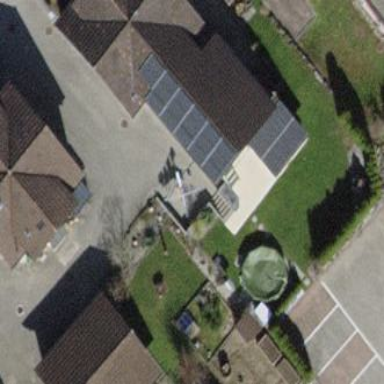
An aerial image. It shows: Solar power generator utilizing photovoltaic technology with solar photovoltaic panels.